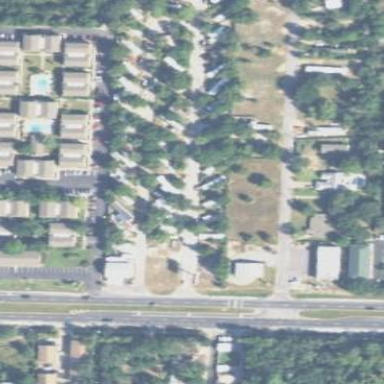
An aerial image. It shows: Residential area known as trailer park.